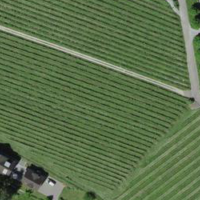
EUNIS habitat code: 53
Species observed at this site:
Anthocharis cardamines
Araschnia levana
Coenonympha pamphilus